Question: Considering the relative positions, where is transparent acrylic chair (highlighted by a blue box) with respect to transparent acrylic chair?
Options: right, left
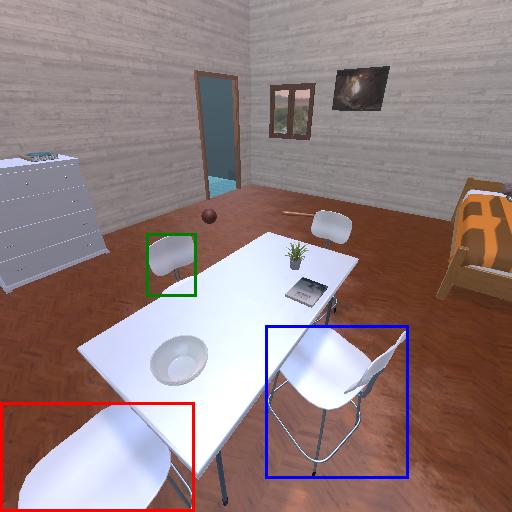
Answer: right